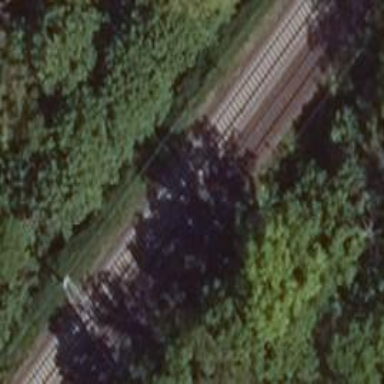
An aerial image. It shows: Railway track with contact line for electrification.